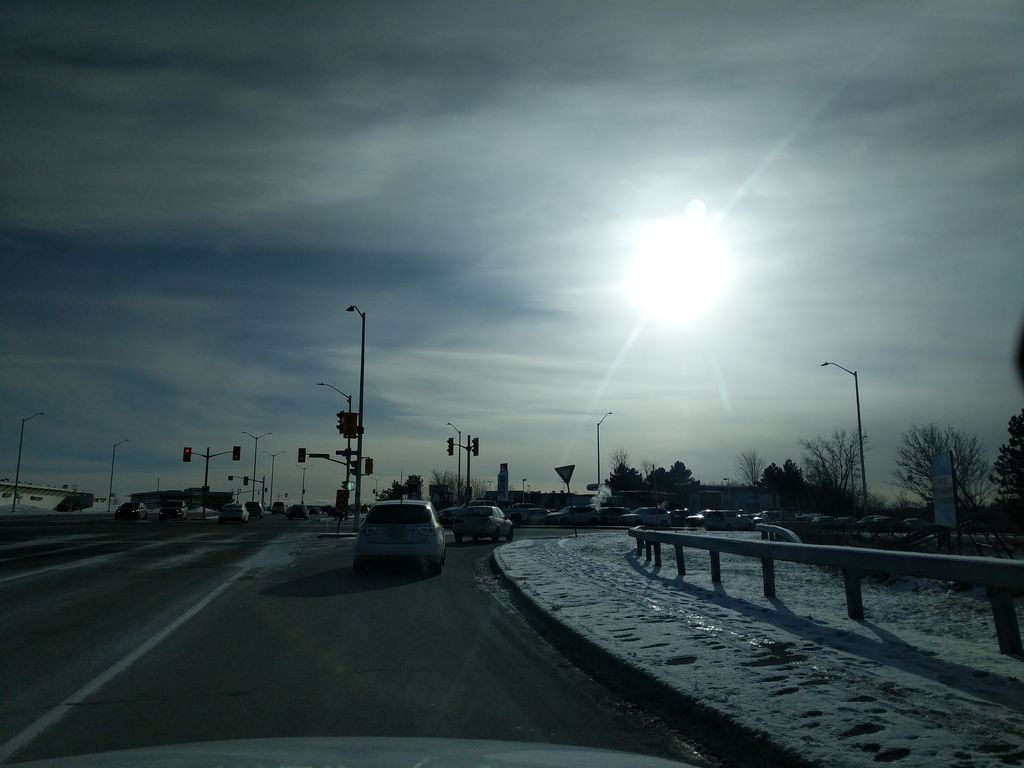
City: ottawa-gatineau